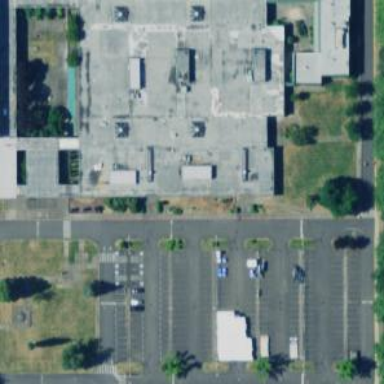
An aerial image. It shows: School.